Question: See repr output
I have using string.find() in python as follows:
'''
indexOfClosedDoc = temp.find("</DOC>",indexOfOpenDoc)
'''
However, when the string has text as below:
'''
SUB
</DOC>
'''
where SUB is a special character, temp.find cannot find the tag. Any suggestions on how to fix this
Example:

Code that causes it to fail:
'''
handle = open("error.txt",'r');
temp = handle.read();
index = temp.find("</DOC>",0)
if(index == -1):
print "Error"
exit(1)
'''
Put the image text in a text file and run the code
Here is repr of the temp variable for the text in the example. The text in eror.txt is everything from line 29722 in the image
'''
' </P>
'
'''
: The read() function never read beyond SUB so finding is out of the question
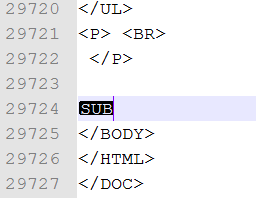
Answer: The answer is to open the file using 'rb' mode. On Windows, opening the file with just 'r' will cause it to use the old DOS behaviour of stopping at 0x1A (a DOS EOF character). See also <URL>